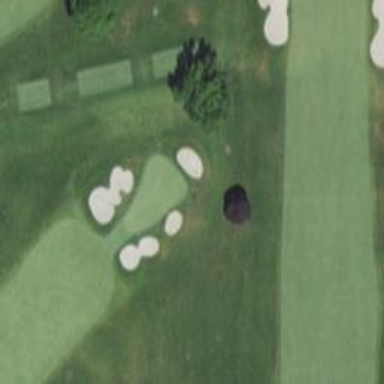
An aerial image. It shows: View of golf hole.